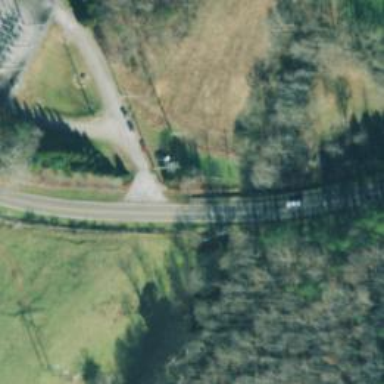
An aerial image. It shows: Culvert tunnel.